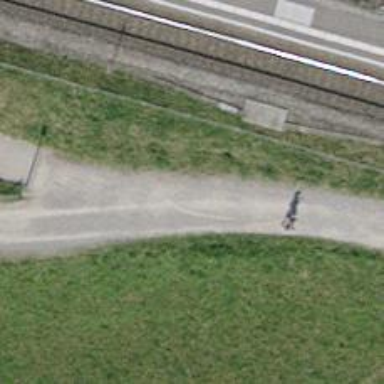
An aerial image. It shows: Track road with fine gravel surface.